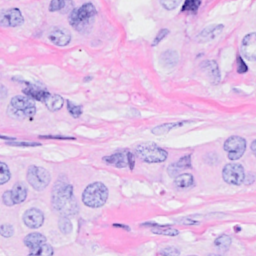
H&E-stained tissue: Breast